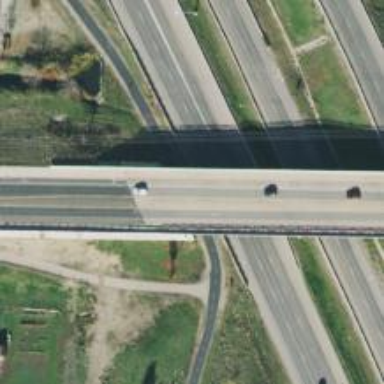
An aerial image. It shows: Motorway.